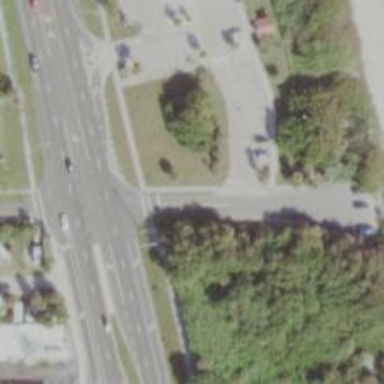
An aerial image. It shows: Road with stop sign.